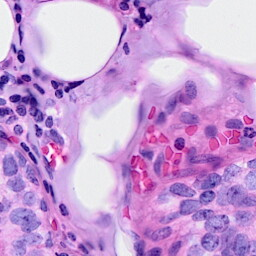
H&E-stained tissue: Breast